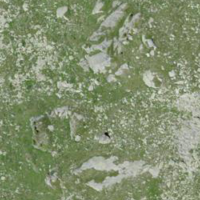
EUNIS habitat code: 31
Species observed at this site:
Anthyllis vulneraria